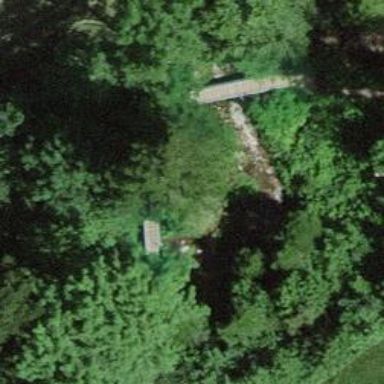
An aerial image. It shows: Bridge over unpaved path.